Interaction volume radius: 5 \u00c5
Interaction volume height: 25 \u00c5
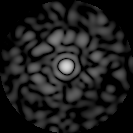
Disorder parameter: 0.8408